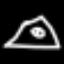
Label: square